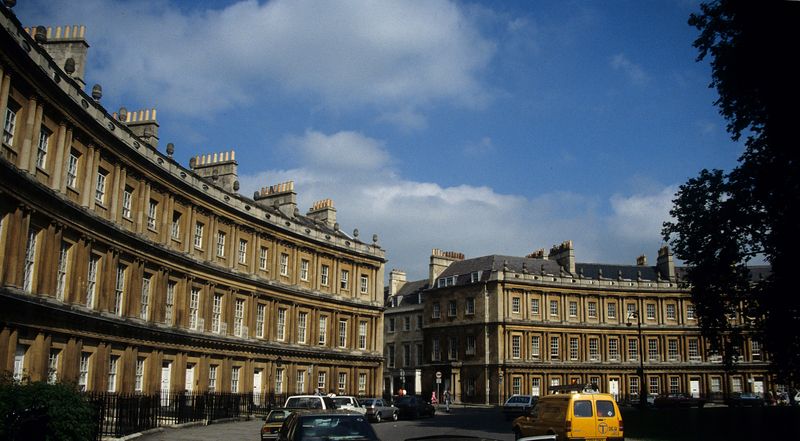
Titel: Gesamtansicht
Künstler: John d.Ä. Wood
Standort: Bath
Institution: Circus
Schlagwörter: baum, blau, blätter, himmel, schatten, weiß, wolken, bäume, gelb, grün, menschen, stadt, äste, braun, bunt, fenster, grau, licht, paris, strasse, szene, säule, säulen, tür, dach, gebäude, haus, park, wolke, zaun, beige, wand, architektur, barock, stein, häuser, busch, büsche, sonne, boden, insel, klassizismus, england, kamin, kamine, kreis, rund, schornstein, doppelsäule, garten, schwung, farbig, sommer, fassade, fassaden, wohnhäuser, bündel, dächer, mauer, schornsteine, farbe, hecke, zäune, fußgänger, platz, pilaster, auto, france, jaune, marron, ring, foto, eingang, eingänge, italie, wohnhaus, bürgersteig, sprossen, kreuzung, gehweg, schilder, architrav, rom, halbkreis, halbrund, fries, kurve, sims, doppelsäulen, gesims, risalit, fensterscheiben, schiefer, sonnenschein, vue, verkehr, blanche, himmel blau, siedlung, geschosse, achse, konkav, fenetre, london, fotographie, stockwerke, arbre, ciel, wiederholung, autos, englisch, royal, engalnd, ville, gebälk, bleu, doppel, häuserzeile, attika, rondell, cheminée, säulenordnung, ordnung, kolonnaden, gekuppelt, halbsäulen, travée, architecture, arc, colonnes, toit, häuserfront, bebauung, säulenordnungen, classique, naturstein, vorgarten, parken, städtebau, urbanistik, bebäude, circus, nuage, nuages, photographie, symétrie, blickachse, verkehrsschild, verkehrsinsel, quartier, sternplatz, fenetres, wood, attikazone, britisch, vorgärten, van, tuiles, cercle, toits, bath, barockklassizismus, urnen, gelborange, photo, point, lieferwagen, marbre, stadtbau, etages, rond, angleterre, britannien, großbritannien, gebündelt, passage, rue, straßenschild, route, immeuble, einmündung, haussmann, blickachsen, long, propriété, ausschwingen, crescent, regularité, etage, royal crescent, autofenster, baumüberwachsen, doppelscheibe, downing, engaldn, englnd, gebelkschienen, gelbes auto, geschossgebundenes system, gitterzäune, rückschwung, schonrsteine, souterrin, strassenachse, strasseneinmündung, zurückgebogen, zurückschwingen, zurückschwingend, überwachsen, batiment, immeubles, voiture, circulation, place, louis xv, abre, voitures, urbanisme, e, fene^tre, grilles, place des victoires, louis xiv, square, cheminées, batîments, pari, cercel, arc de cercle, grillage, cerlce, nuagees, cerle, demi, collones, grillage\, haussman, grillages, rond-point, alignement, édifices, fenêtre guillotine, fenêtres guillotine, rond_point, row